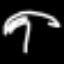
Label: palm tree